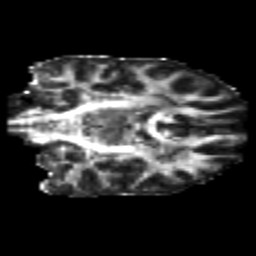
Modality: FA
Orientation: coronal
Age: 24
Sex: male
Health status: healthy
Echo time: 0.074 s